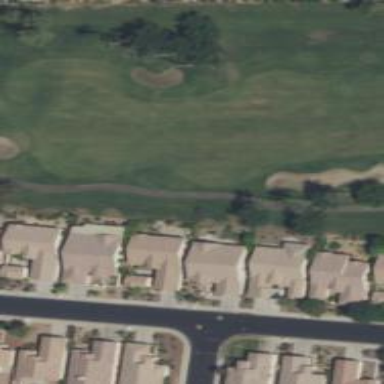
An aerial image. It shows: Service road designated as golf cart path.